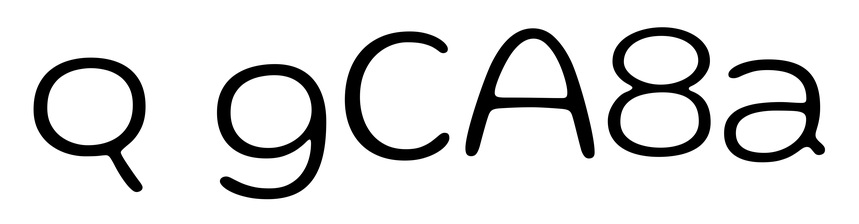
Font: Gluten_ExtraLight